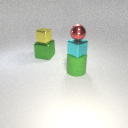
small cyan metal cube below small red metal sphere